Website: lowes
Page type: delivery-shipping
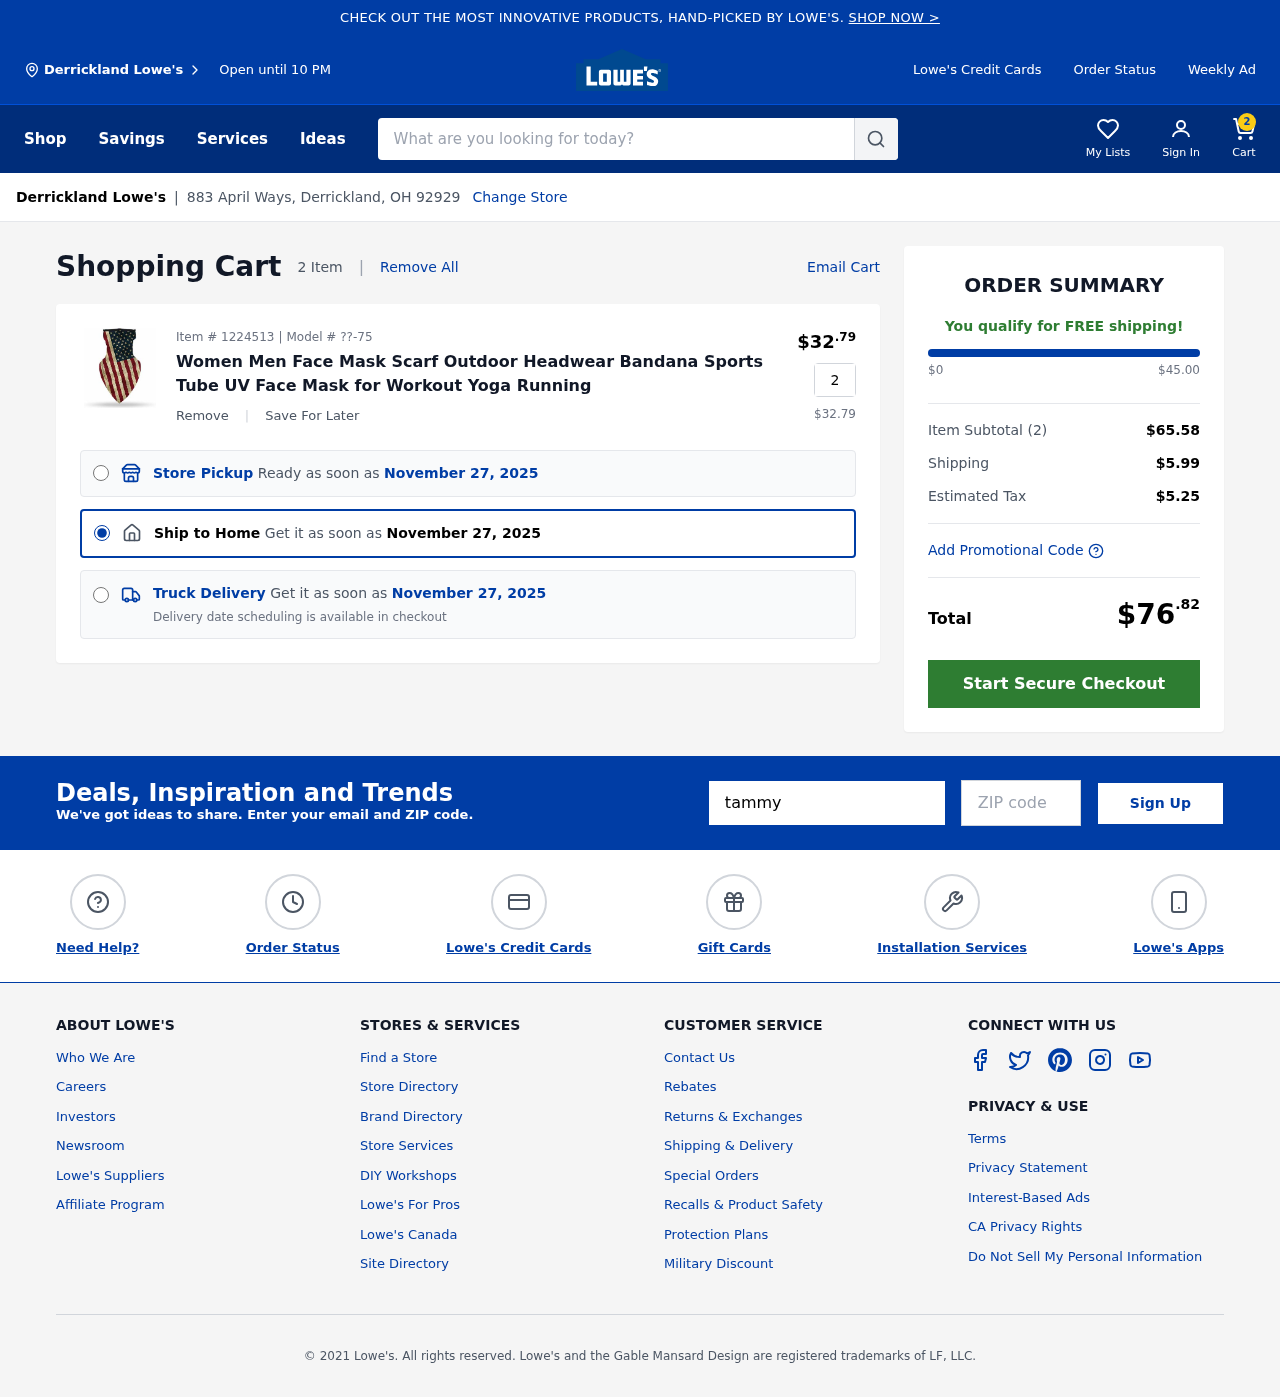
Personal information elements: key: PII_CITY
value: Derrickland
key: PII_EMAIL
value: tammy.fernandez@yahoo.com
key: PII_POSTCODE
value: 92929
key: PII_STREET
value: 883 April Ways
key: PII_CITY2
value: Derrickland
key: PII_CITY_STATE_ZIP
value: Derrickland, OH 92929
Product elements: key: PRODUCT1_NAME
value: Women Men Face Mask Scarf Outdoor Headwear Bandana Sports Tube UV Face Mask for Workout Yoga Running
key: PRODUCT1_PRICE
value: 32.79
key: PRODUCT1_QUANTITY
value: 2
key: PRODUCT1_MODEL
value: ??-75
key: PRODUCT1_PRICE2
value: $32.79
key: PRODUCT1_ITEM_NUMBER
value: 1224513
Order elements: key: ORDER_NUM_ITEMS
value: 2
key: ORDER_DELIVERY_DATE
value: November 27, 2025
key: ORDER_DELIVERY_DATE2
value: November 27, 2025
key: ORDER_DELIVERY_DATE3
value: November 27, 2025
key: ORDER_SUBTOTAL
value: $65.58
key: ORDER_SHIPPING_COST
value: $5.99
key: ORDER_TAX
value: $5.25
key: ORDER_TOTAL
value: $76.82
Search elements: key: HEADER_SEARCH
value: What are you looking for today?